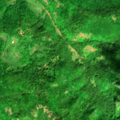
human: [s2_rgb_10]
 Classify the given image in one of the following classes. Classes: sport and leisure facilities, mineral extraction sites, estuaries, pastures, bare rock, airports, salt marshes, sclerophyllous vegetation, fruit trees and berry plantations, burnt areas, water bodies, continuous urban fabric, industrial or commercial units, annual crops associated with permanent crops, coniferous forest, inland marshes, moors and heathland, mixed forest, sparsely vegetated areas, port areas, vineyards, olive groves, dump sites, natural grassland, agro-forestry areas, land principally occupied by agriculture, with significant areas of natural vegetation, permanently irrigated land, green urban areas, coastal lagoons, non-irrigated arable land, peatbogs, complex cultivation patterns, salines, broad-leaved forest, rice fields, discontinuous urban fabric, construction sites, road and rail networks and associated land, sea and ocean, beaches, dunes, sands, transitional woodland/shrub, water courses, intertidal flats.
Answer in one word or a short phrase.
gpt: broad-leaved forest